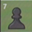
Piece: bP